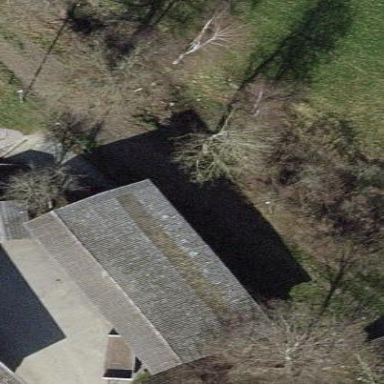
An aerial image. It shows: Shed.